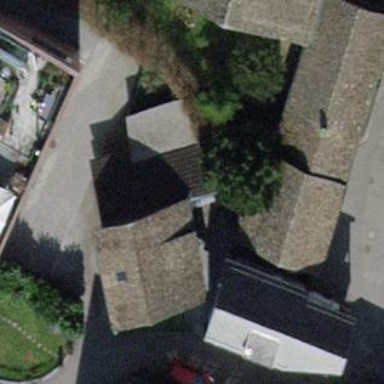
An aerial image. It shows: Building with gabled roof. The roof is brown in color and oriented across the building.